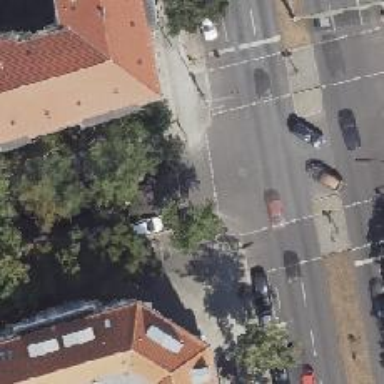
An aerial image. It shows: Crossing with traffic signals.